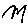
Label: zigzag